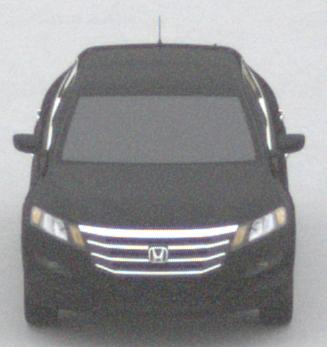
Make: Honda
Model: Crosstour
Detailed model: -
Model produced from: 2009
Model produced until: 2012
Doors: 4
Color: black
Road condition: dry road
Daytime: midday
Contrast: low contrast